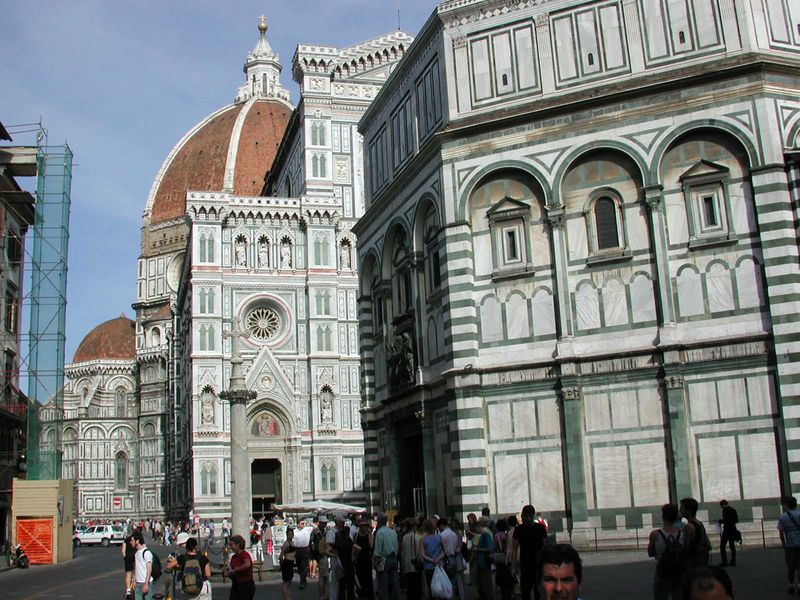
Titel: Dom
Standort: Florenz, Dom (EU - I - Toskana)
Schlagwörter: blau, himmel, schatten, weiß, dreieck, grün, menschen, stadt, fenster, licht, marmor, schmuck, strasse, säulen, schirm, sonnenschirm, leute, gitter, kirche, gold, personen, renaissance, turm, italien, platz, auto, kuppel, verzierung, gestreift, streifen, tor, foto, bögen, nische, kreuz, rundfenster, dom, menschenmenge, portal, rosette, portikus, florenz, maria, netz, autos, absperrung, basilika, baustelle, nischen, baptisterium, brunellesci, duomo, vasari, fensterrose, dachreiter, menschenmassen, donatello, wimmer, kleinwagen, santa maria novella, rungbogen, italien renessance, dom von florenz